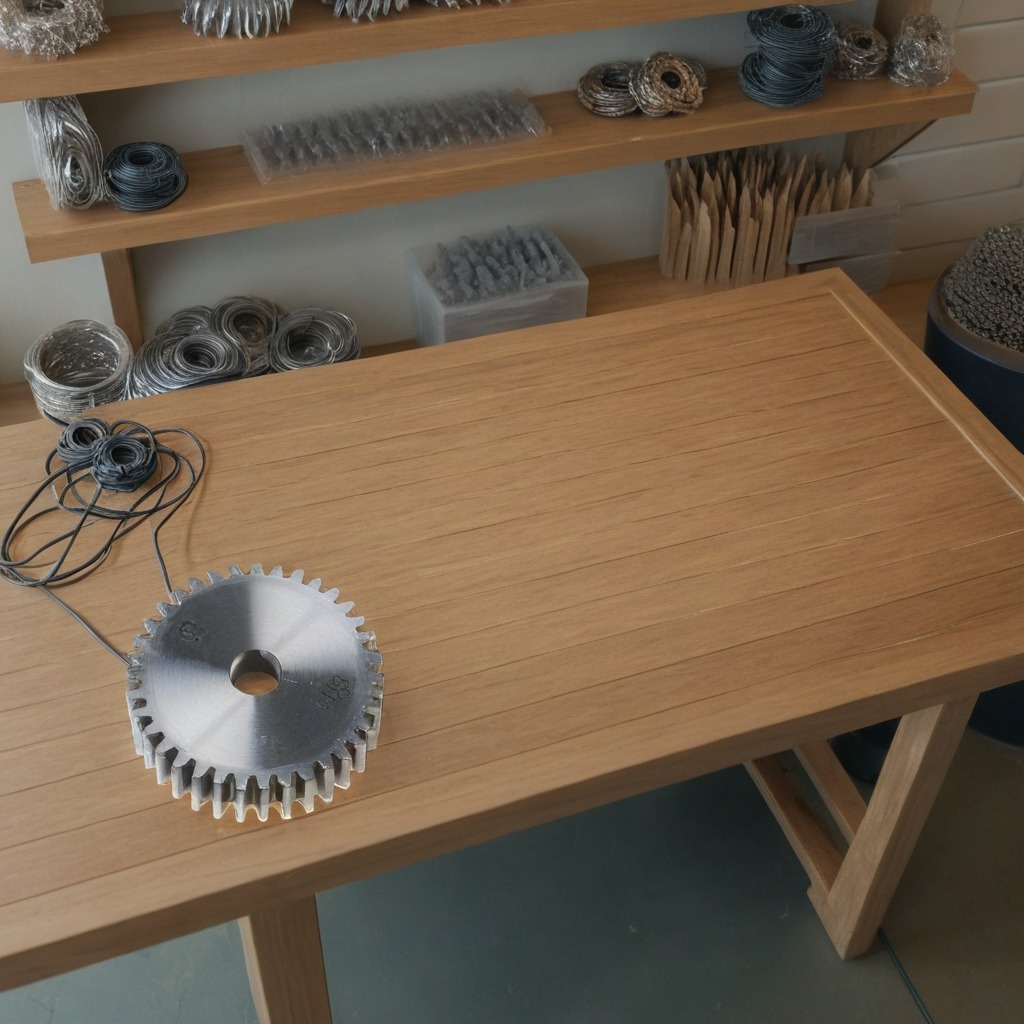
A steel gear with teeth is lying on a workbench inside a coastal fishing gear workshop.